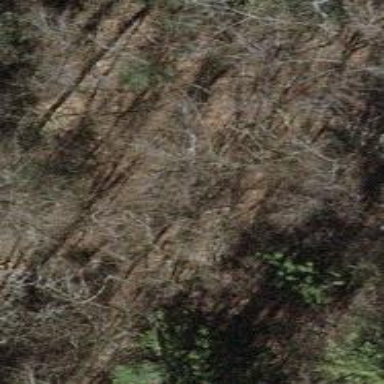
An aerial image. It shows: Cliff in nature.